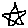
Label: star